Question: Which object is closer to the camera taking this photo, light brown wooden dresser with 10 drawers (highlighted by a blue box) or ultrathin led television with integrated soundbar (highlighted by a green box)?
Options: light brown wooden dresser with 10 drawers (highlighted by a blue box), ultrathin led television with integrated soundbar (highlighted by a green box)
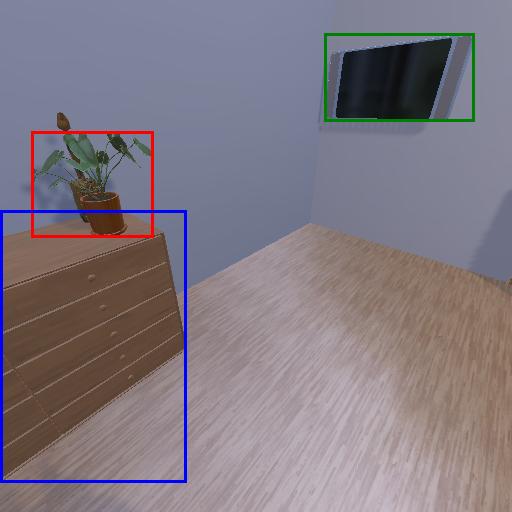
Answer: light brown wooden dresser with 10 drawers (highlighted by a blue box)